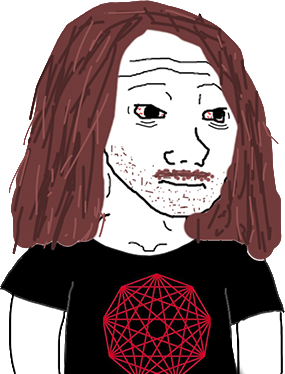
Label: 5_Doomer